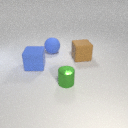
small green metal cylinder in front of large blue rubber sphere